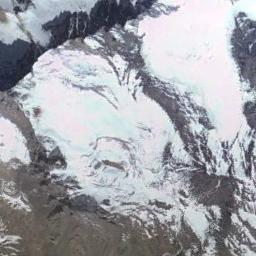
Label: snowberg